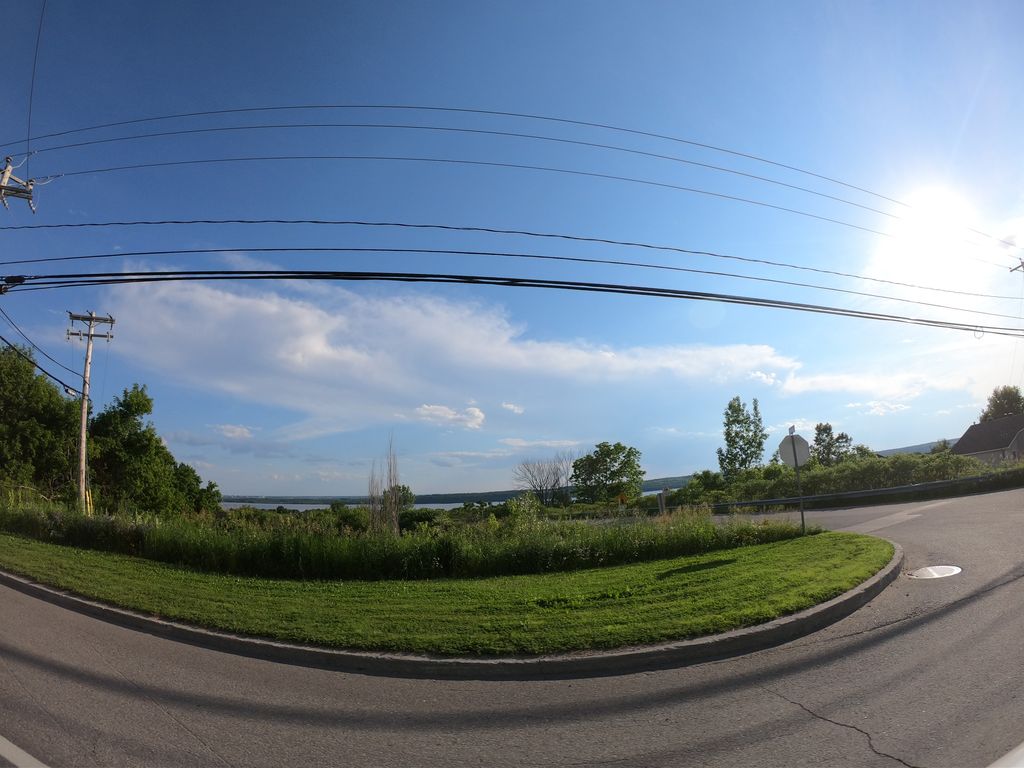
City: ottawa-gatineau